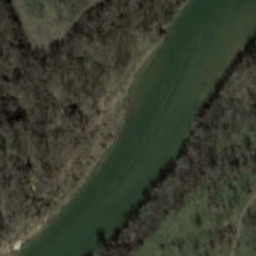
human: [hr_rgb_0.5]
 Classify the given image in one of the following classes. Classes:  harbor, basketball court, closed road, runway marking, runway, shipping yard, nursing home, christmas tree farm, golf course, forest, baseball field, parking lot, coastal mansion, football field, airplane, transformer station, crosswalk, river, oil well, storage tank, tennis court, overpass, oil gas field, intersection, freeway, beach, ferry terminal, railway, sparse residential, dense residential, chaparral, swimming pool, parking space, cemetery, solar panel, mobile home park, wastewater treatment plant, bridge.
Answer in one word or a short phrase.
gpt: river